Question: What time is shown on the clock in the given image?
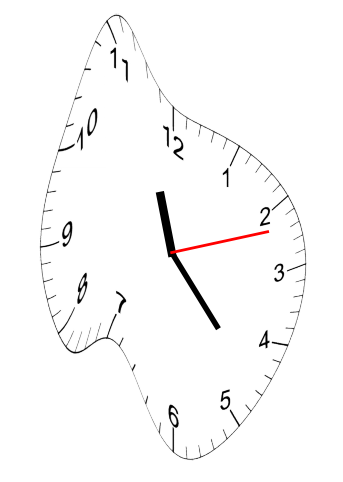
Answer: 11:23:12